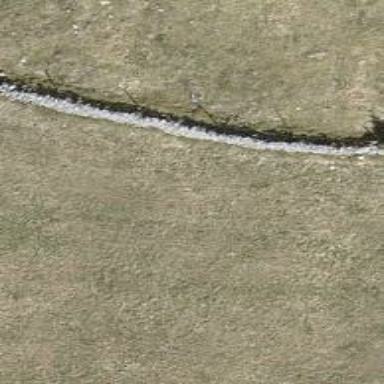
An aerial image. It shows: Dry stone wall barrier.